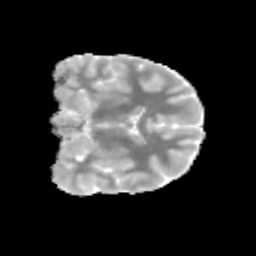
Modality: MD
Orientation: coronal
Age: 11
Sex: male
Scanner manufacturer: siemens
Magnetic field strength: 3 T
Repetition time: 3.8 s
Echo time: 0.07 s